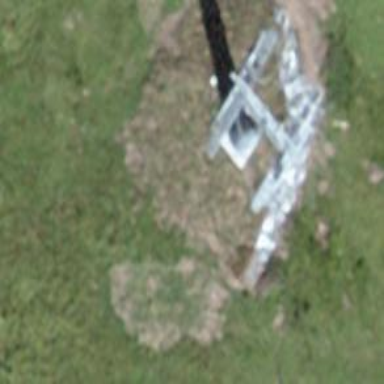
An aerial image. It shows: Pylon for aerialway.